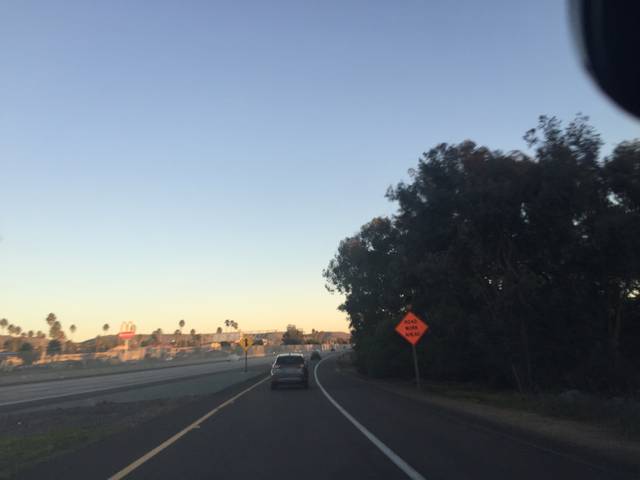
Region: Mexico
Coordinates: 32.558, -117.061